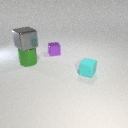
large green metal cylinder to the left of small purple metal cube